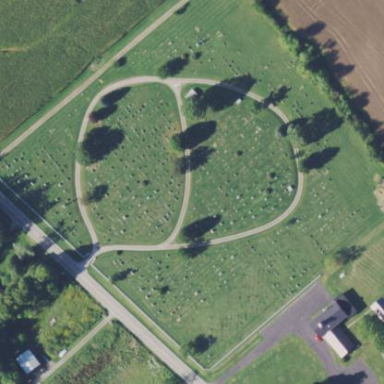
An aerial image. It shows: Cemetery.